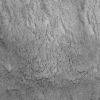
Atmospheric dust classification: not_dusty